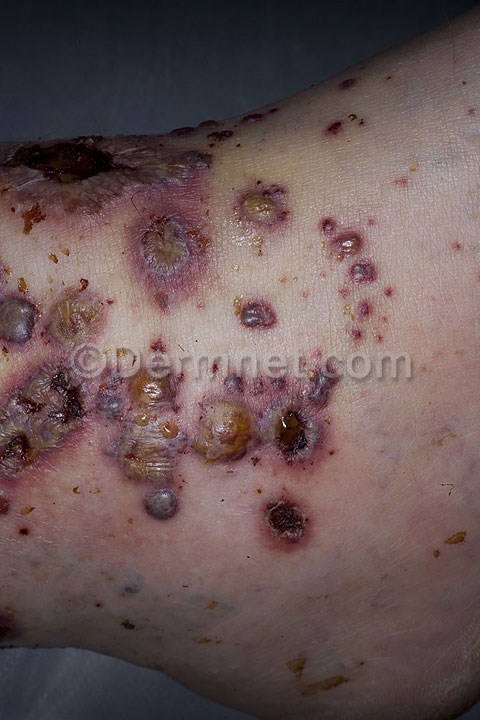
Disease: Vasculitis Photos